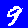
Digit: 9